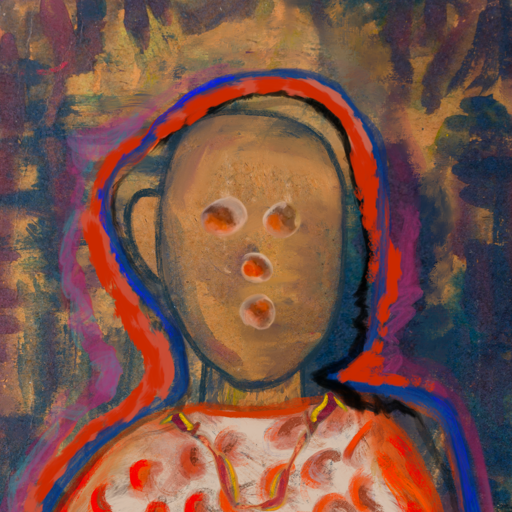
Background: InTheSun, Head And Neck Front: In_The_Sun, Face Front: Rupkatha, Bust: Rupkatha, Hair Front: Experience, Head Accessory: Blank, Second Necklace: Gypsy_Mother_1, Necklace: Blank, Baby: Blank